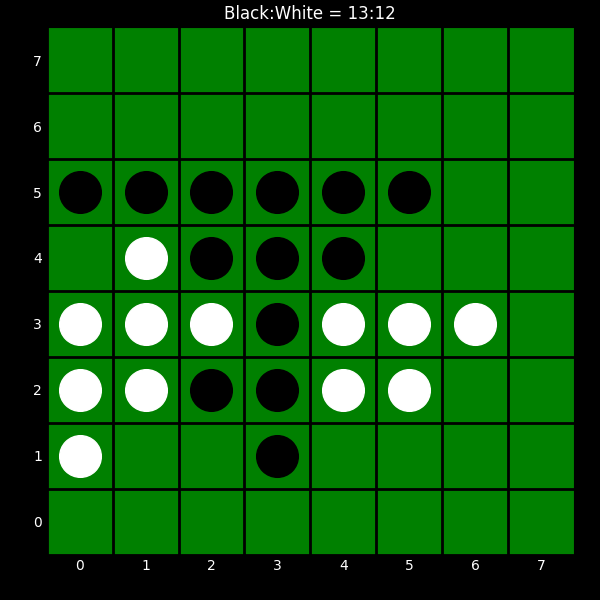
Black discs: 13
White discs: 12